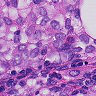
Metastatic tissue present: yes